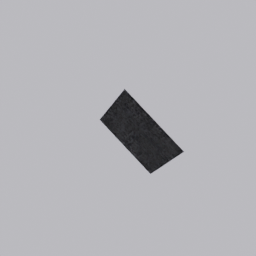
Label: decoration